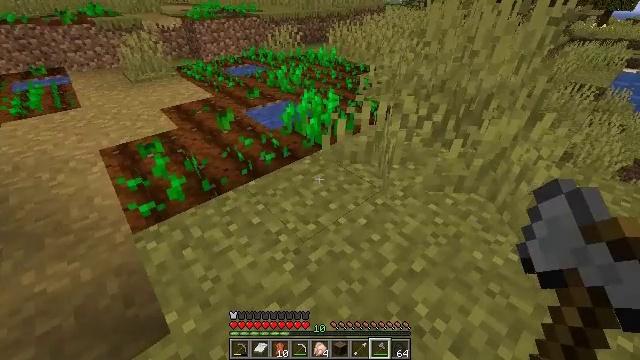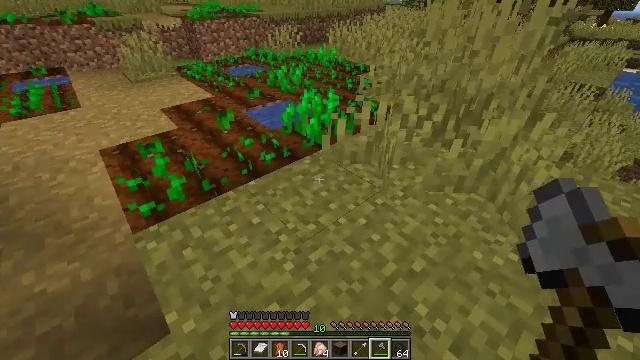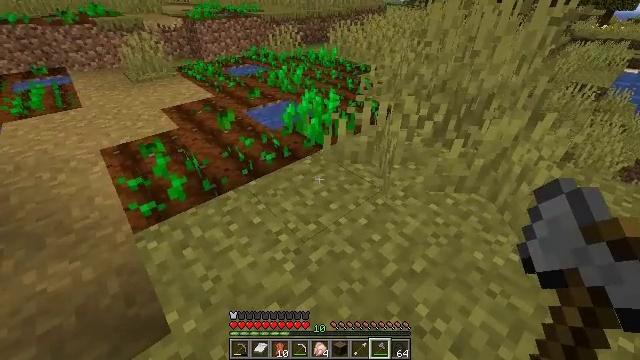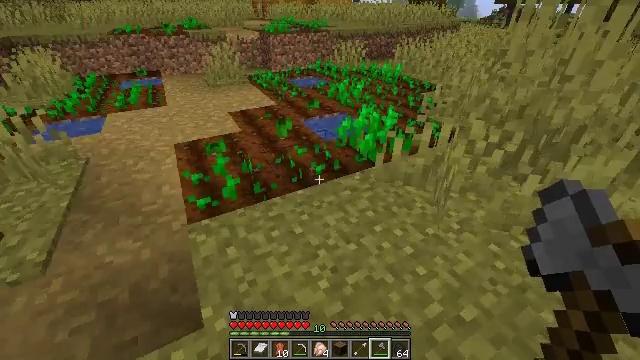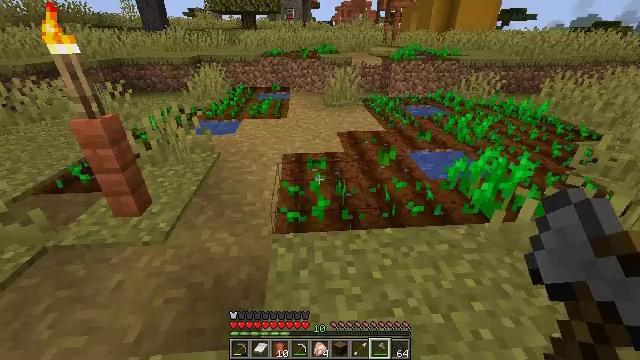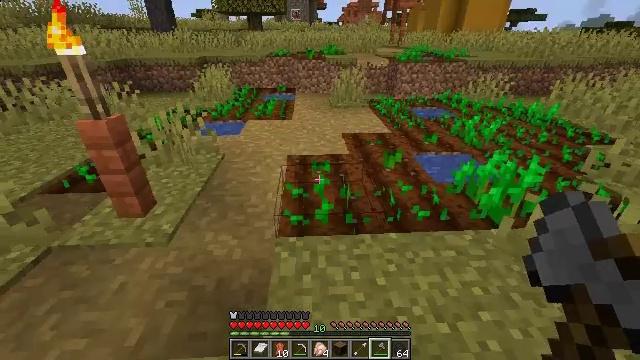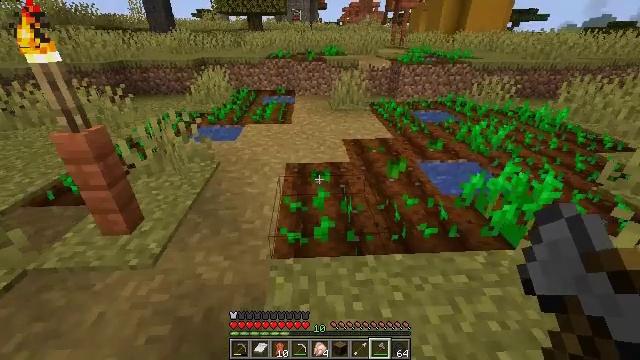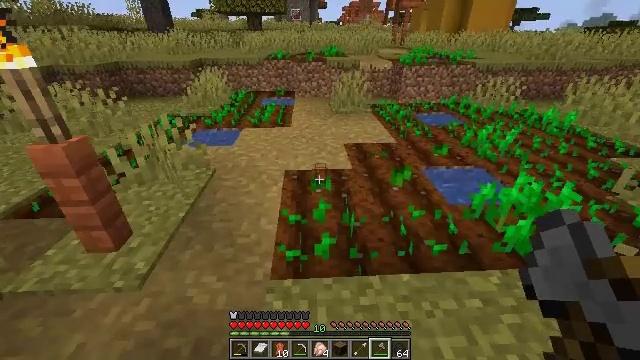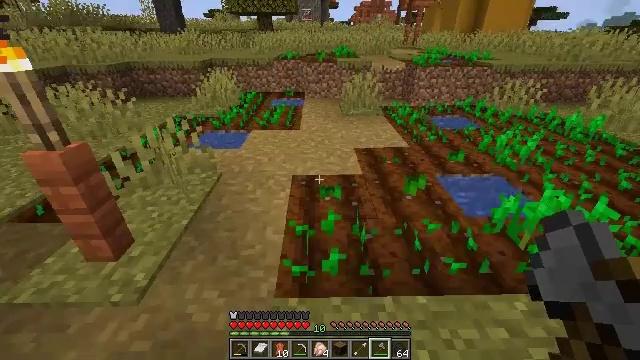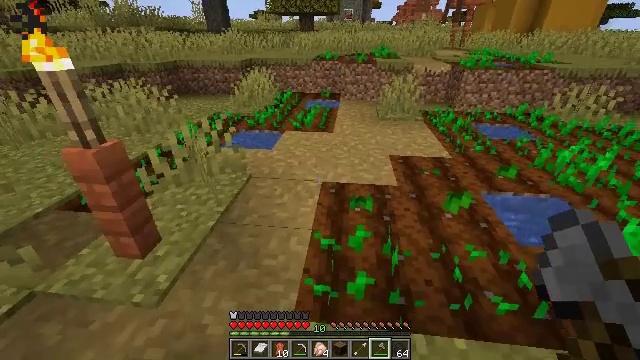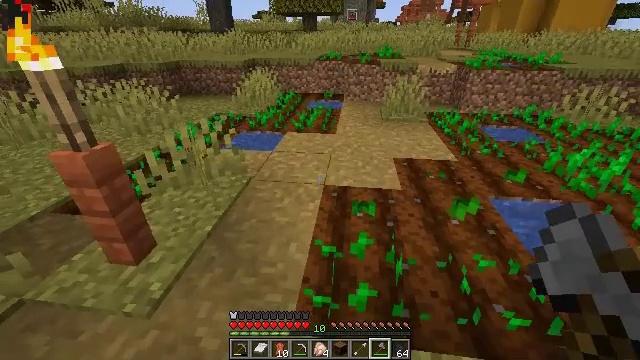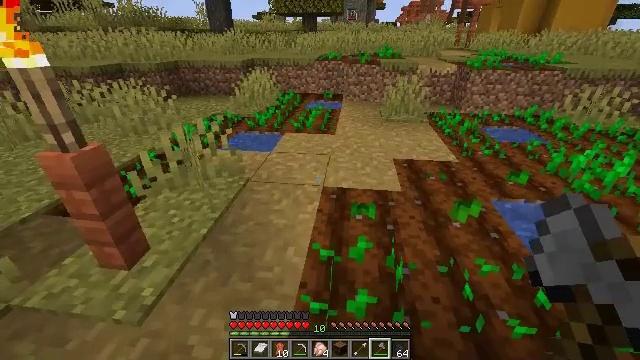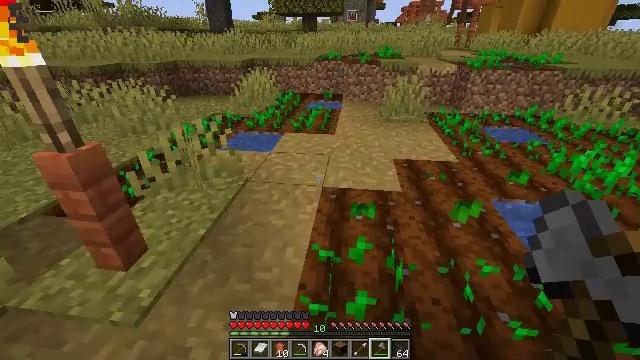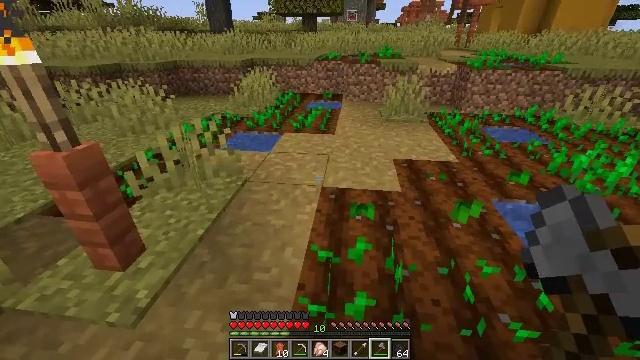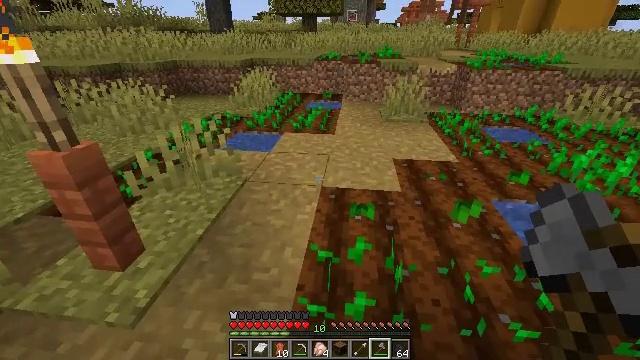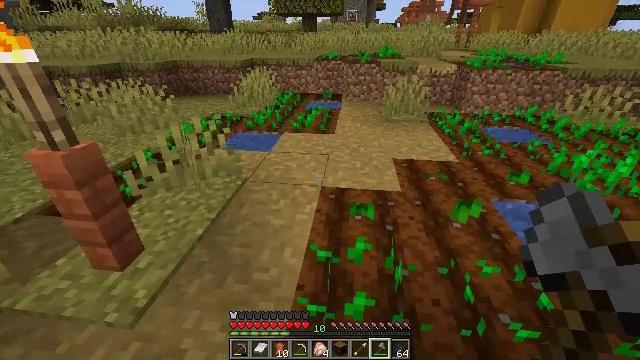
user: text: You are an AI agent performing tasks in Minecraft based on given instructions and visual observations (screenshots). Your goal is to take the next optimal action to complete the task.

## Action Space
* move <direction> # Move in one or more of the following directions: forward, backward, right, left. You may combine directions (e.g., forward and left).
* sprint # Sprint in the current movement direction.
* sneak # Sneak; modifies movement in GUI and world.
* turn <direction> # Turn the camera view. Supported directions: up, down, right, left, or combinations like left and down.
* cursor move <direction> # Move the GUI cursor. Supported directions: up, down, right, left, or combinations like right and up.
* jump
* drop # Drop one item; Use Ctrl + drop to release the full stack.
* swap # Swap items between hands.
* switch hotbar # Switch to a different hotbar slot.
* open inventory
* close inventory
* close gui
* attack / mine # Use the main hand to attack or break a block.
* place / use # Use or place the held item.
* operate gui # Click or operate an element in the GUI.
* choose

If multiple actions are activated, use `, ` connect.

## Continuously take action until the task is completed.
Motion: motion action
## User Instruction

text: Gather hay blocks from the farm.
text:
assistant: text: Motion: no_op
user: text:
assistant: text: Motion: no_op
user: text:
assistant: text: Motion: move forward, turn left and up
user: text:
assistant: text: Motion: move forward, turn left and up
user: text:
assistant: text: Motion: move forward, turn left
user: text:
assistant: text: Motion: move forward
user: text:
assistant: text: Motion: move forward
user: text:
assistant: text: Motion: move forward, turn left
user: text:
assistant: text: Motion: turn left
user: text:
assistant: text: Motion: no_op
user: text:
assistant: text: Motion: no_op
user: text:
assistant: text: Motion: no_op
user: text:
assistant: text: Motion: no_op
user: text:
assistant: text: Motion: no_op
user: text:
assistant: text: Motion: no_op
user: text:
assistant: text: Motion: no_op
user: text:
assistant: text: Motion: no_op
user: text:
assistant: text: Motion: no_op
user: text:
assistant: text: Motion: no_op
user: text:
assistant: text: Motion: no_op
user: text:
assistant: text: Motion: no_op
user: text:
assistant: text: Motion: no_op
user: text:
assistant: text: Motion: no_op
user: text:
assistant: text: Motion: no_op
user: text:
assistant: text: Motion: no_op
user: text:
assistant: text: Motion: no_op
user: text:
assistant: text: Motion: no_op
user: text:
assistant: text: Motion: no_op
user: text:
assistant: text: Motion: turn left
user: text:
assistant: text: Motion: turn left